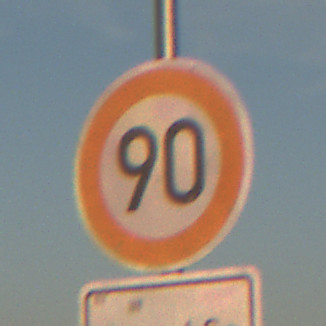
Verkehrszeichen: Geschwindigkeit90
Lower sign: ZeitangabenMitBeschraenkungAufWochentage8
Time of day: SunriseSunset
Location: Outdoor (Nature)
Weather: PartlyCloudy
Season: NotSpecified
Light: Natural